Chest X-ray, PA view. Patient: 72 years old, sex F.
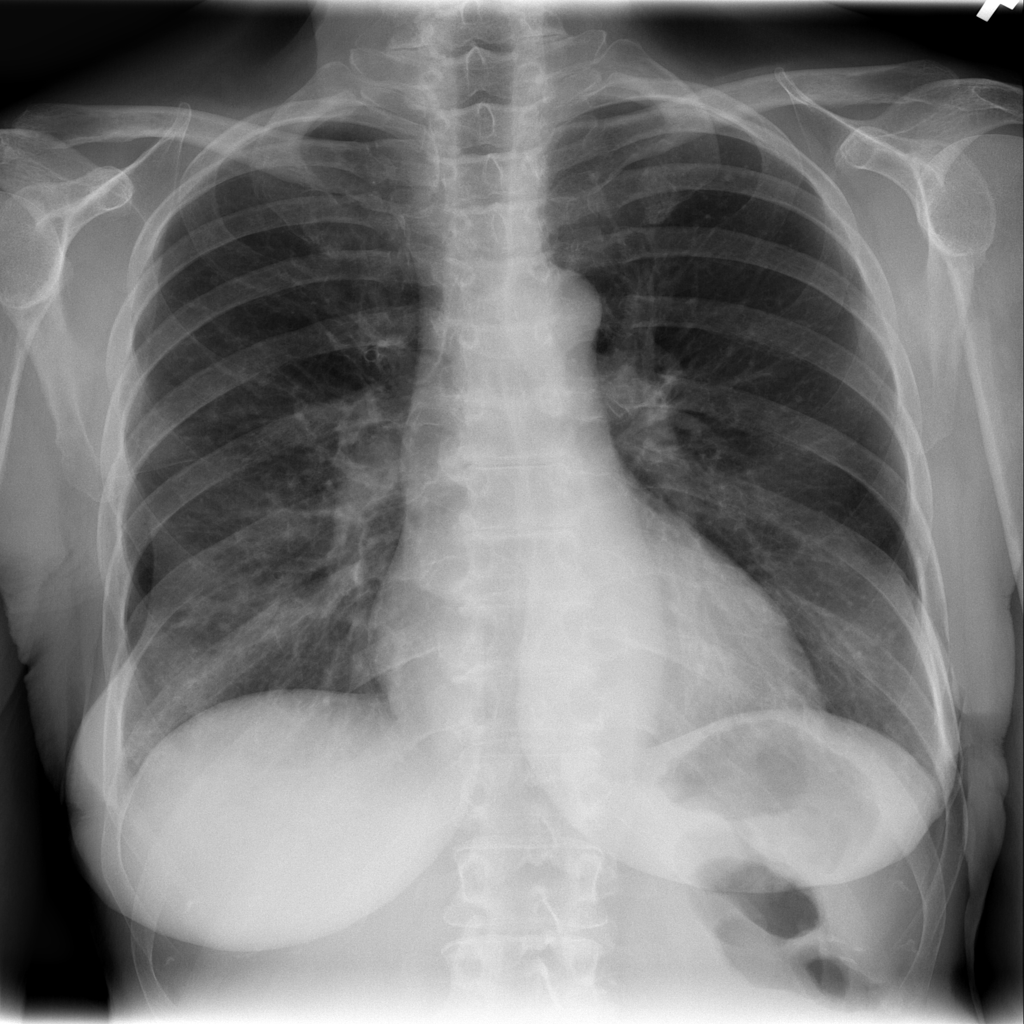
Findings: No Finding